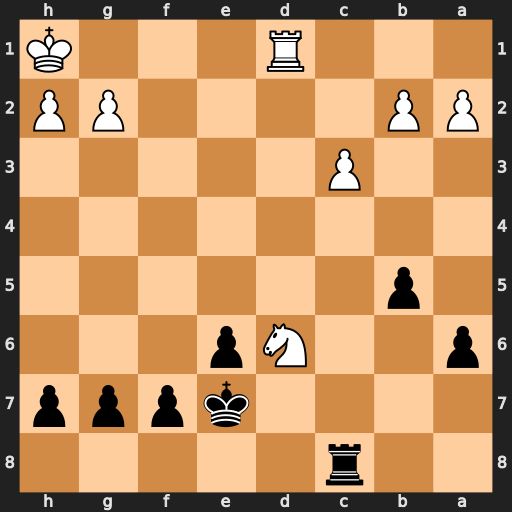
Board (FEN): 2r5/4kppp/p2Np3/1p6/8/2P5/PP4PP/3R3K
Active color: b
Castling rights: -
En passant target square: -
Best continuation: Rd8 Nc8+ Rxc8